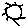
Label: sun